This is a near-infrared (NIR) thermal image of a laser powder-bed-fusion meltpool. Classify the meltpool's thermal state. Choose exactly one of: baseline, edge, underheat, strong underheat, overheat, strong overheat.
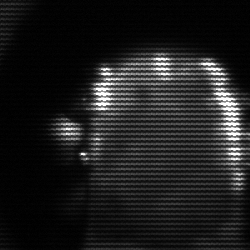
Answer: baseline